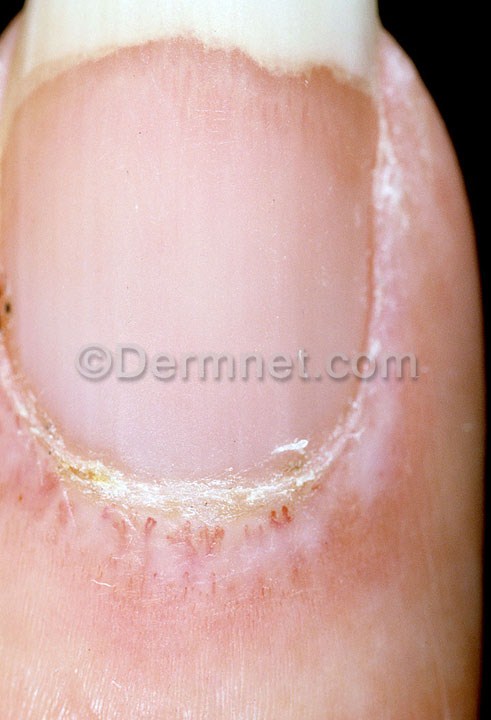
Disease: Lupus and other Connective Tissue diseases